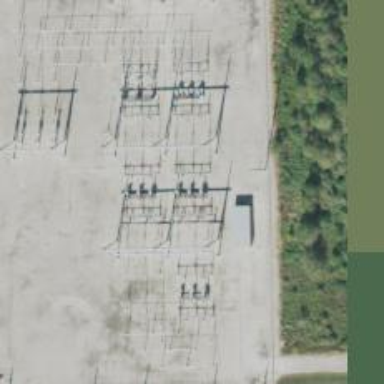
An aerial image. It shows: Switch for power supply.